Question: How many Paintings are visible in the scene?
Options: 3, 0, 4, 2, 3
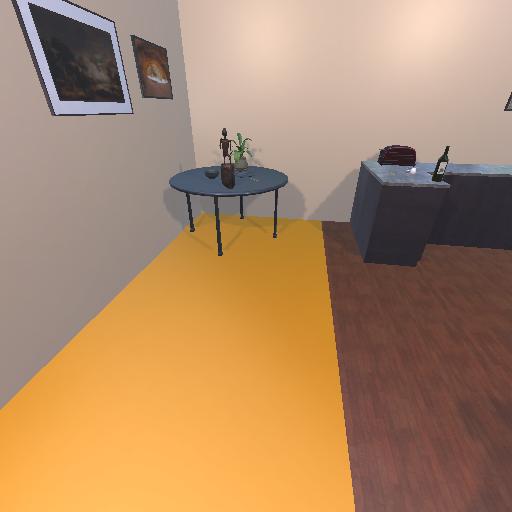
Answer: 3